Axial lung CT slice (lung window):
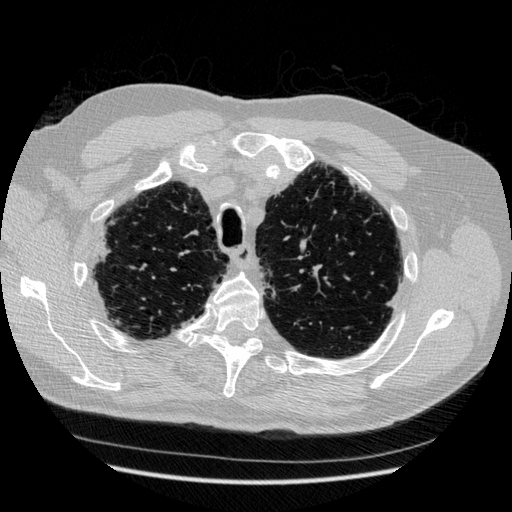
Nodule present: no